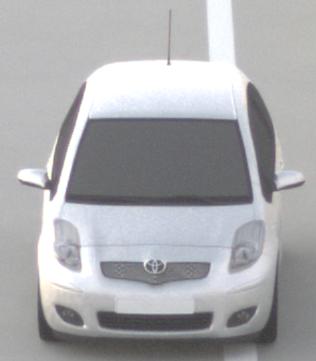
Make: Toyota
Model: Yaris 1.0
Detailed model: Yaris (XP13)
Model produced from: 2011/10
Model produced until: 2014/08
Doors: 3
Color: white
Road condition: dry road
Daytime: sunrise or sunset
Contrast: low contrast